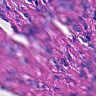
Metastatic tissue present: yes